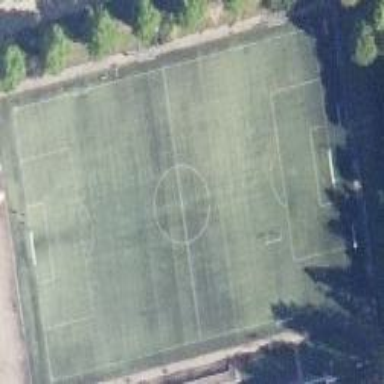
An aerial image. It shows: Artificial turf soccer pitch for leisure land.